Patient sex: M
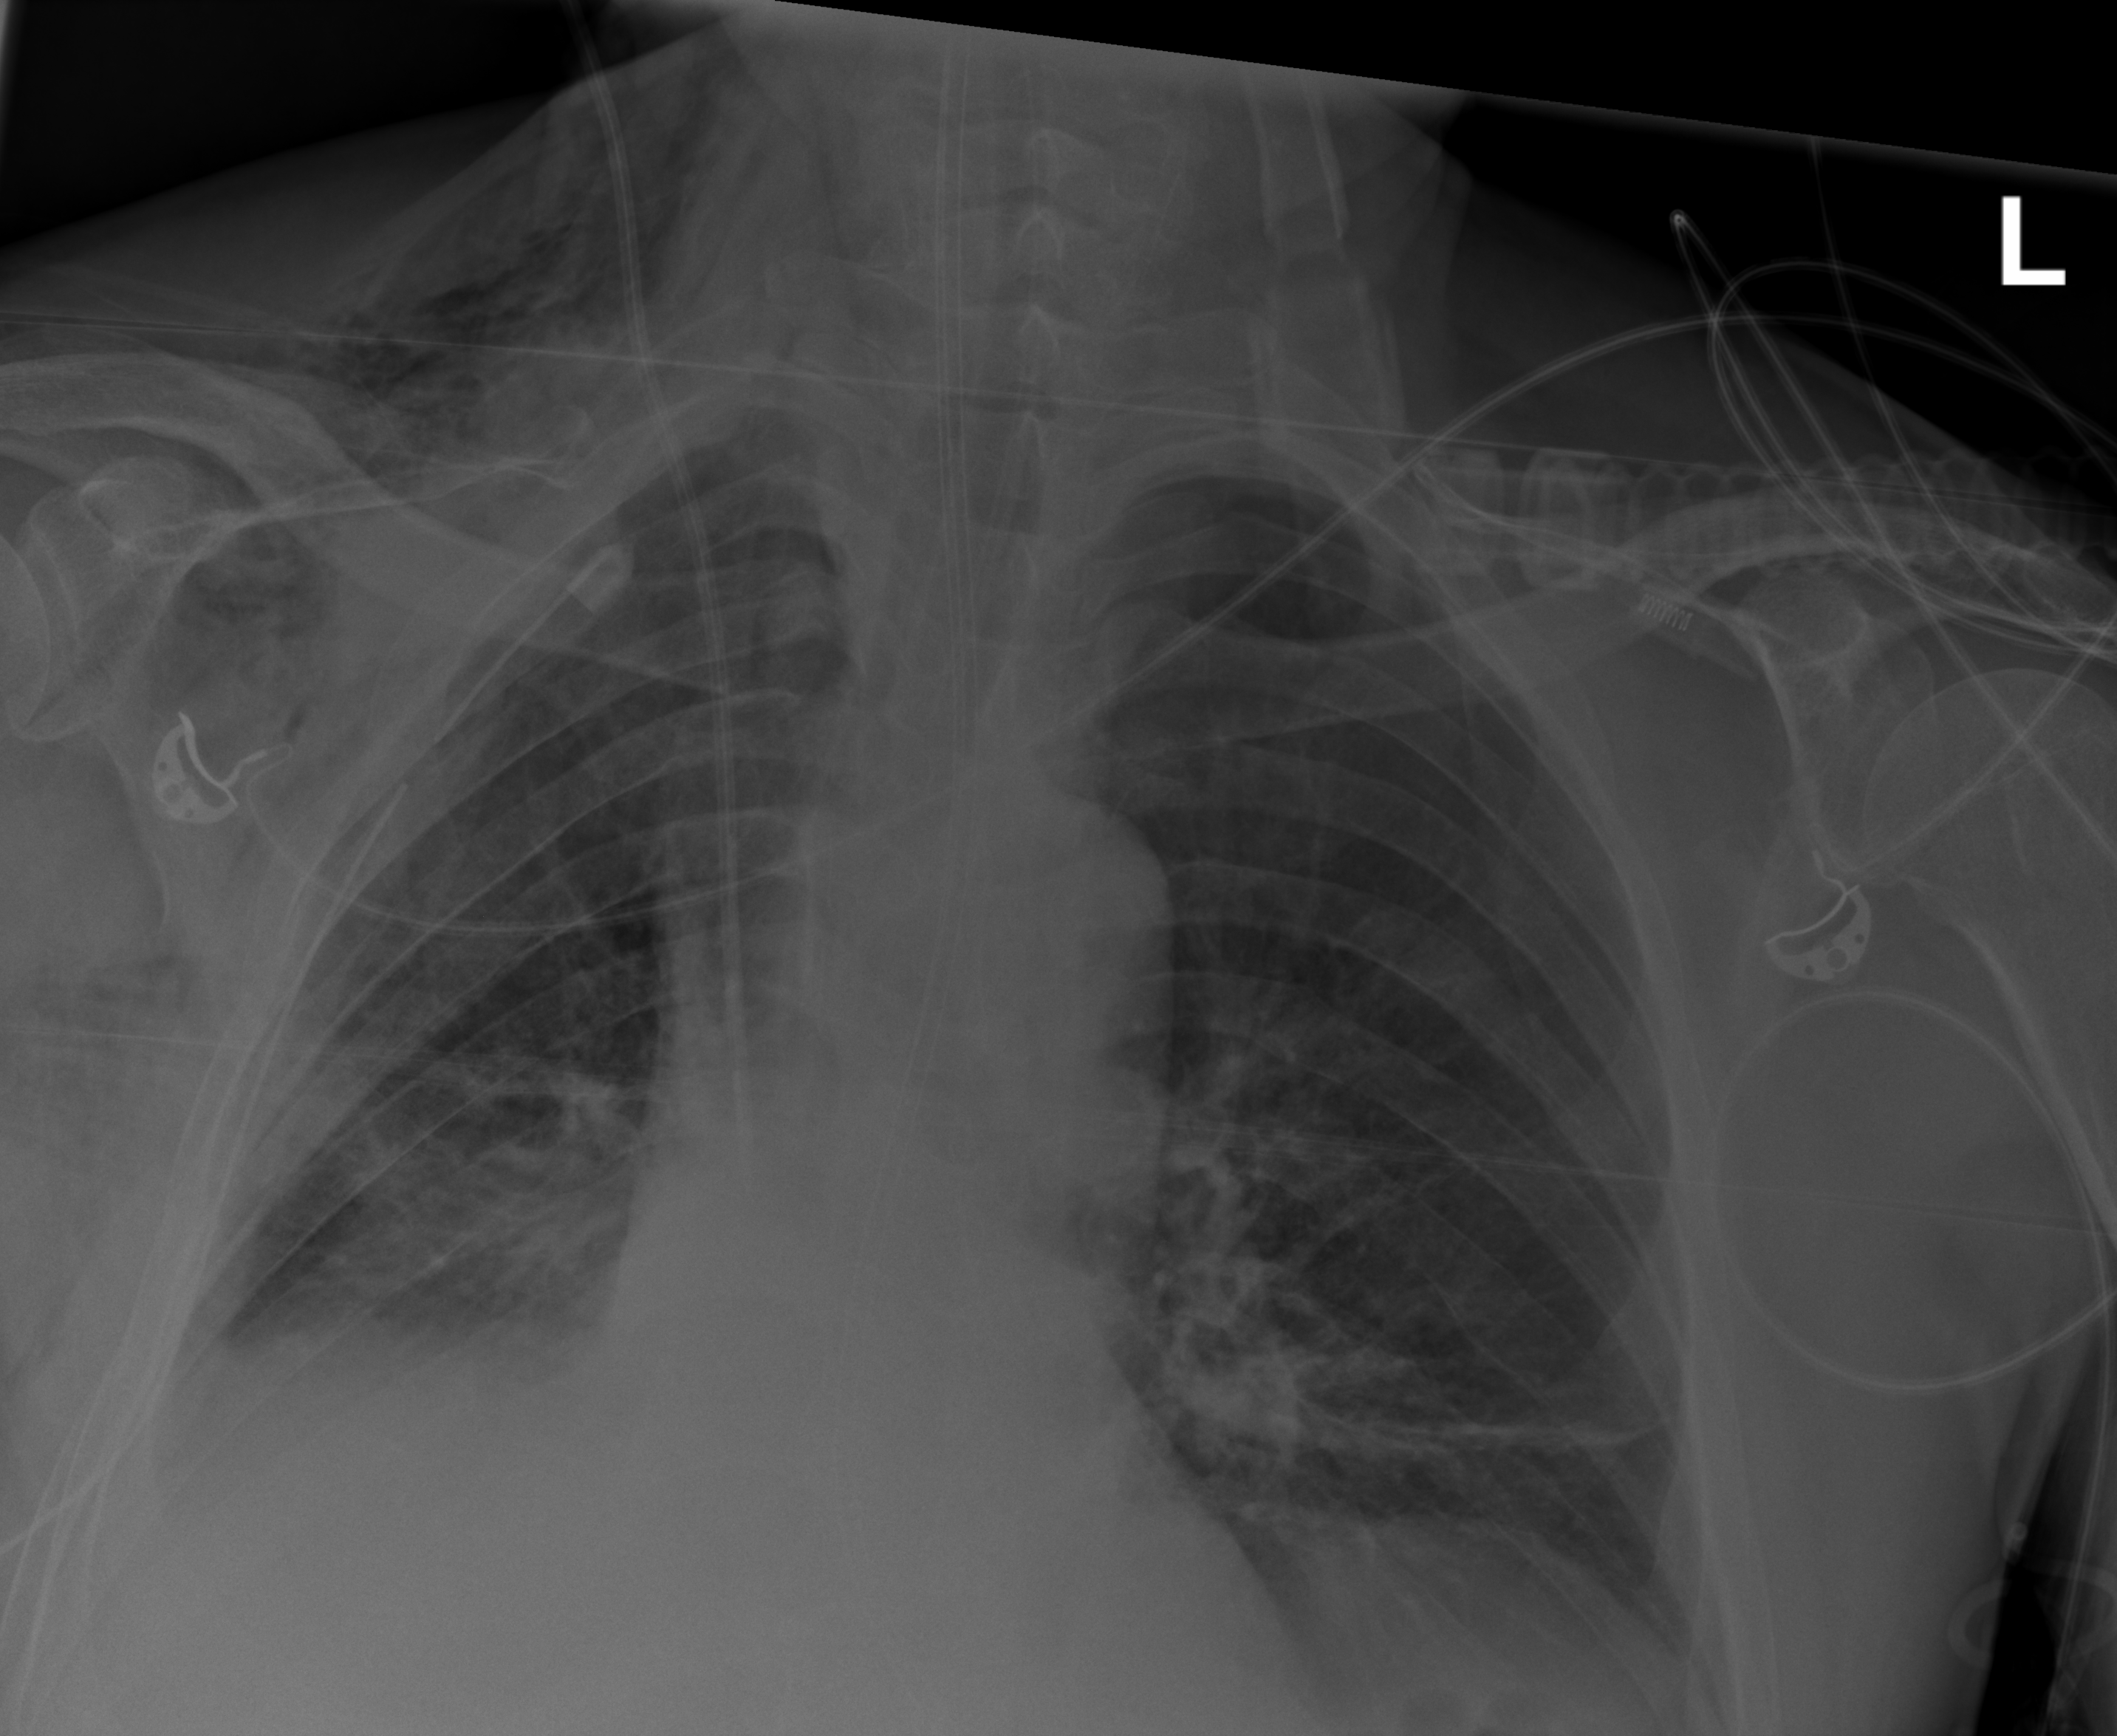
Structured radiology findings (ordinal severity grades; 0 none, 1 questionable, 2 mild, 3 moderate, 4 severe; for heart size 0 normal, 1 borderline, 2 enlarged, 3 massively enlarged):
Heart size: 0
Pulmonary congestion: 0
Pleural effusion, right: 2
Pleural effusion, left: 1
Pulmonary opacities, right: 2
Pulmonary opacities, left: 0
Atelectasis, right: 2
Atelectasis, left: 2